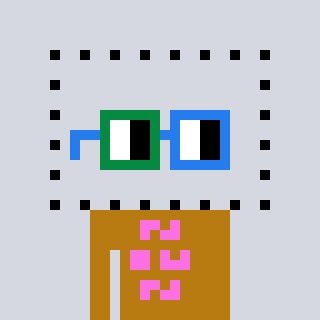
a pixel art character with square green and blue glasses, a void-shaped head and a gold-colored body on a cool background